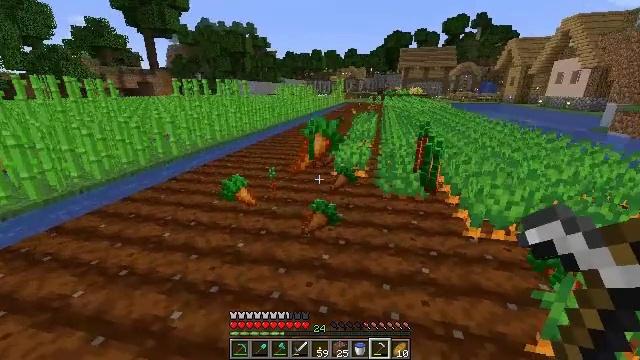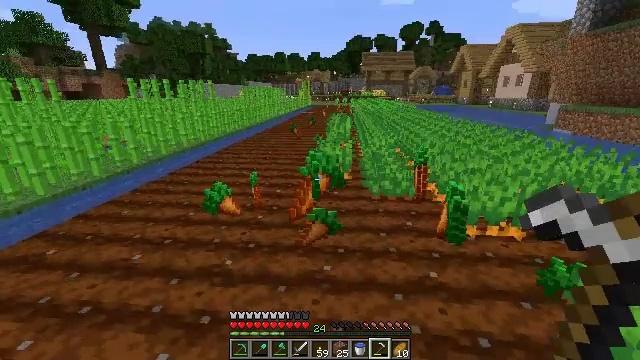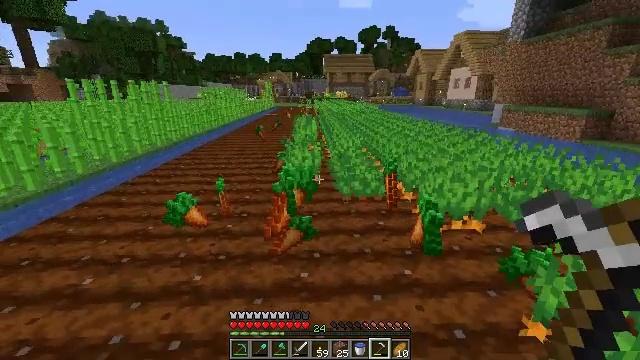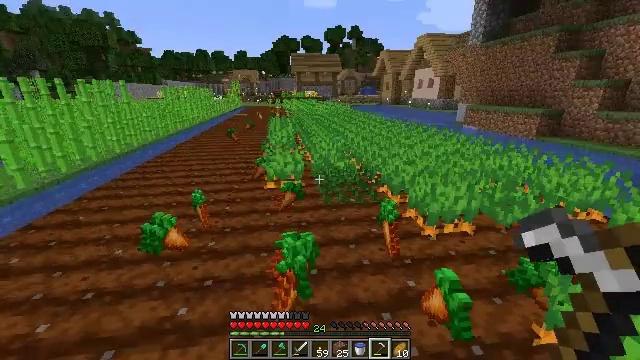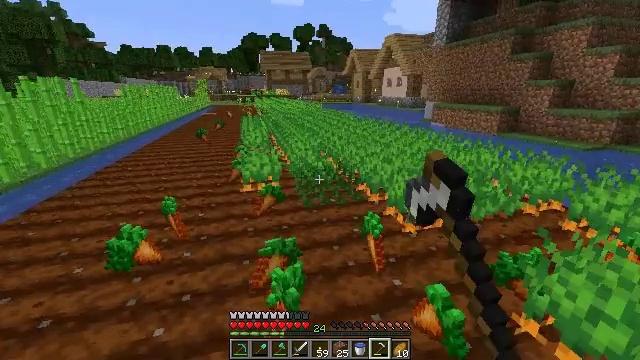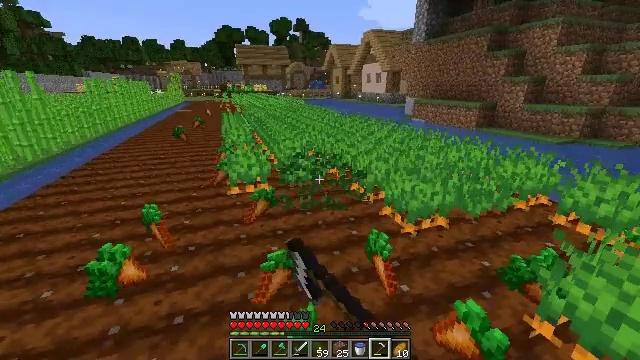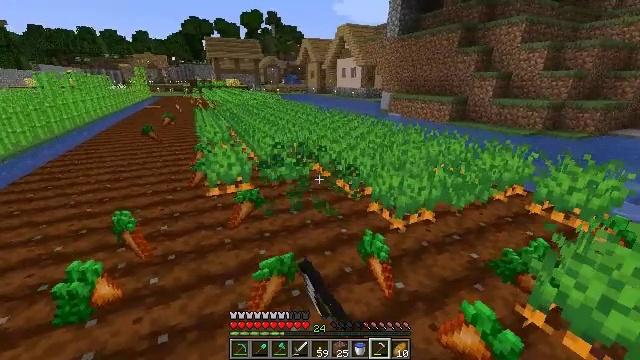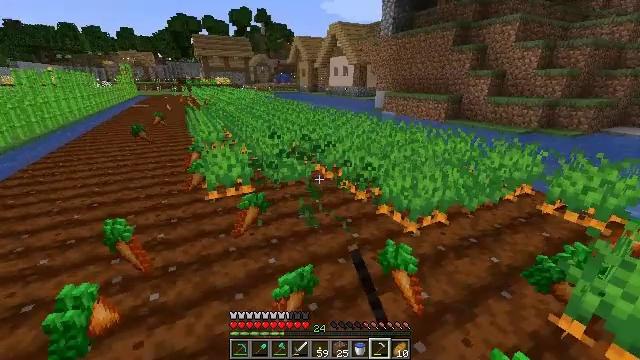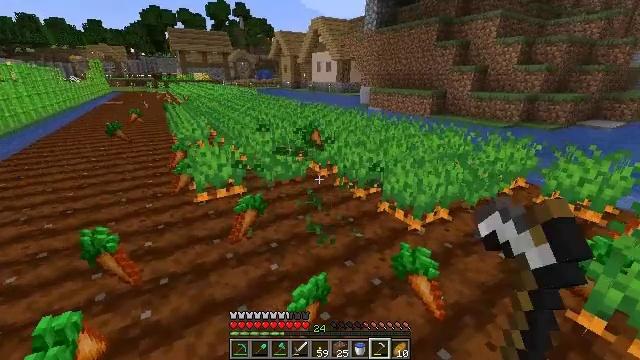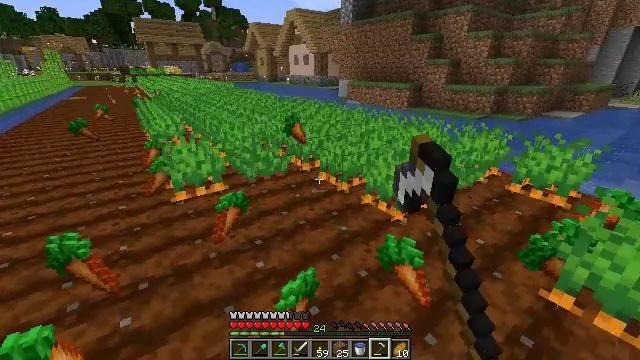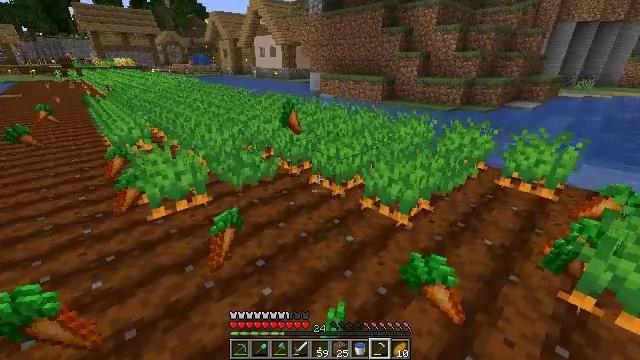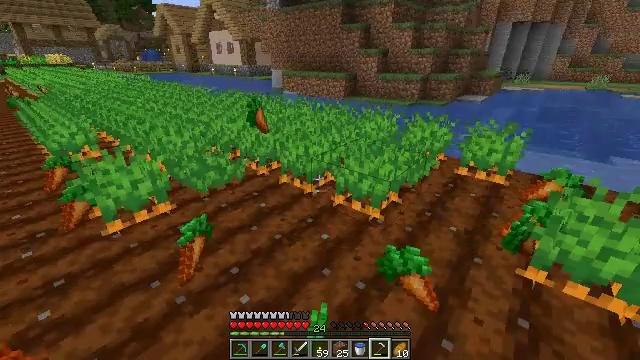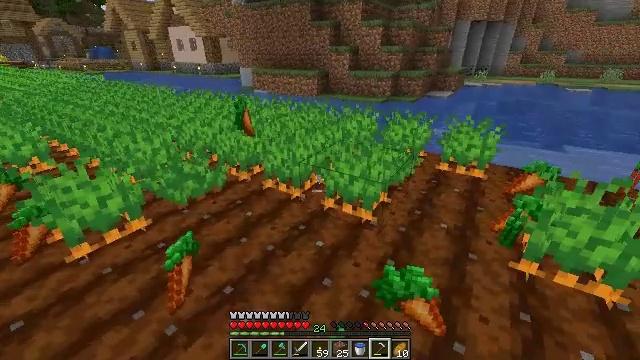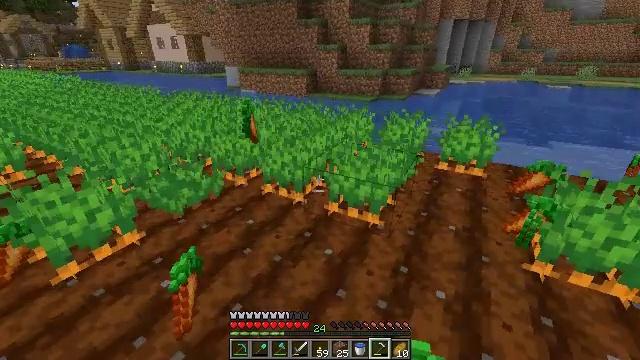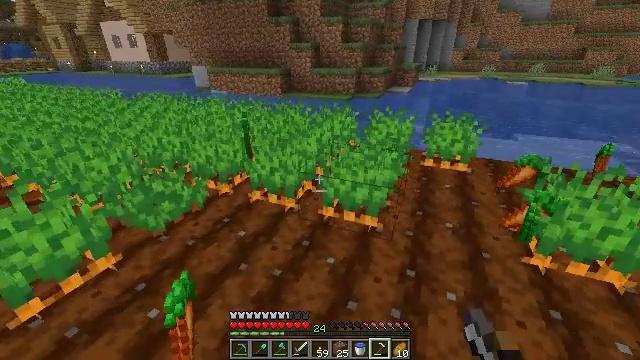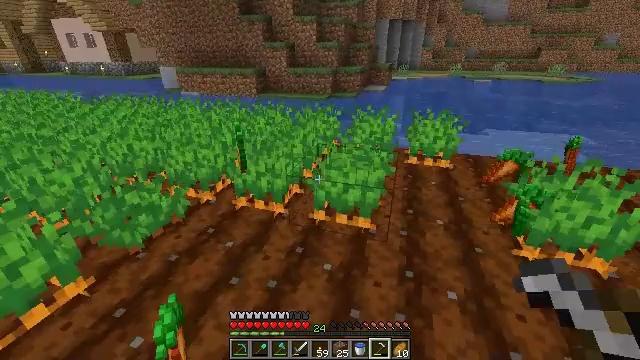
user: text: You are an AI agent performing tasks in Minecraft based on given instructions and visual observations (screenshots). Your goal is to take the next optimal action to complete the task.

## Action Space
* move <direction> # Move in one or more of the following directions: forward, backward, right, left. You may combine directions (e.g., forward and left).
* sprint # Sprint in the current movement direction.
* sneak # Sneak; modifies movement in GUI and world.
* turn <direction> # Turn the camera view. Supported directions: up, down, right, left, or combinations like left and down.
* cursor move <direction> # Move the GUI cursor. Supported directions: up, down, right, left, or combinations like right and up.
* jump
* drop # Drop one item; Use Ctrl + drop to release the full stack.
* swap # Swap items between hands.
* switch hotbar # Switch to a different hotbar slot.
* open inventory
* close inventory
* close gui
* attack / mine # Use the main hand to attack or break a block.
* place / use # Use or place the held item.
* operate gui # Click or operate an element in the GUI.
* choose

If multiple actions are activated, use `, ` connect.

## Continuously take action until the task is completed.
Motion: motion action
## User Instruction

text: Retrieve carrots by attacking the plant.
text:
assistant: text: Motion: move forward and move left, turn right, attack / mine
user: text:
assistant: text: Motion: move forward and move left, turn right, attack / mine
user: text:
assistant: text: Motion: move forward and move left, turn right, attack / mine
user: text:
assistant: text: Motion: move forward and move left, turn right, attack / mine
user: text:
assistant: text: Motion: move forward and move left, turn right, attack / mine
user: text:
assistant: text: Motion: move forward and move left, turn right and down, attack / mine
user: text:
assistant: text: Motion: move forward and move left, turn right, attack / mine
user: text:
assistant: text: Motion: move forward and move left, turn right, attack / mine
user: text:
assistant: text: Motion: move forward and move left, turn right and down
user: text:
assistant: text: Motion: move forward and move left, turn right and down
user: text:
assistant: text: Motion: move forward and move left, turn right
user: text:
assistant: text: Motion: move forward and move left, turn right
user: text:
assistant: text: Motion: move forward and move left, turn right
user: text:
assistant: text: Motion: move forward and move left, turn right
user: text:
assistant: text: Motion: move forward and move left, turn right
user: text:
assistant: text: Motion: move forward and move right, turn right
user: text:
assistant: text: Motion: move forward and move right, turn right
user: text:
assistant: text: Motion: move forward and move right, turn right
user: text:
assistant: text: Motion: move forward and move right, turn right
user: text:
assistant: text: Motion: move forward and move right
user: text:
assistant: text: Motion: move right
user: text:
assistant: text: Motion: move right, turn right and down
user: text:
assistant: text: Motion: move right, turn down
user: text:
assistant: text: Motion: move right, turn down
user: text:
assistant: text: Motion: move right, turn left and down
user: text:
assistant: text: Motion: move right, turn left and down, attack / mine
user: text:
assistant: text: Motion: move right, turn left and down, attack / mine
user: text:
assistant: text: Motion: move right, turn left, attack / mine
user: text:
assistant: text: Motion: move right, turn left and up, attack / mine
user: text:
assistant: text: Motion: move forward and move right, turn left and up, attack / mine